Question: How to create maven project with two clicks in Eclipse?
(One click to open Dialog, then enter names etc, click finish).
in other words
Is there way to configure icon or shortcut to New Maven Project dialog?
(And not go through 5 clicks File -> New -> Project -> Maven -> Maven Project)
I need the most simple way to create maven project that beginners can remember.

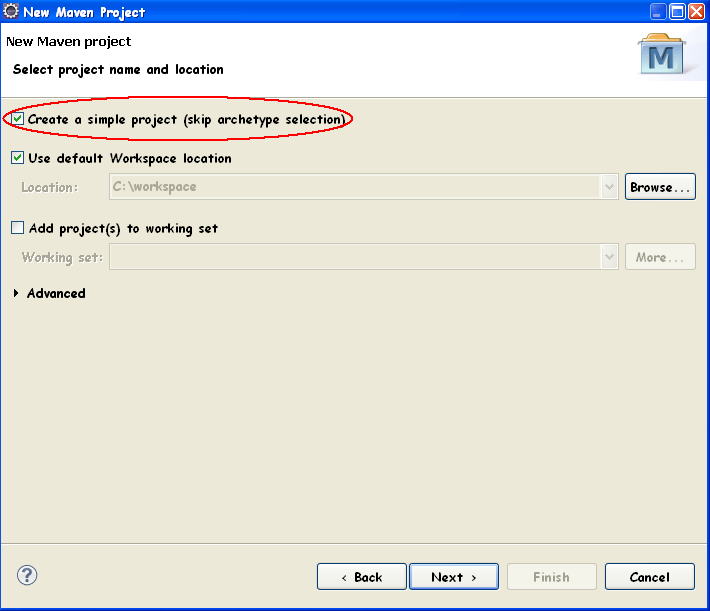
Answer: 1. Press Ctrl+3 (In Eclipse Juno 3.8 or 4.2)
2. type maven select New Maven Project
See also
<URL>